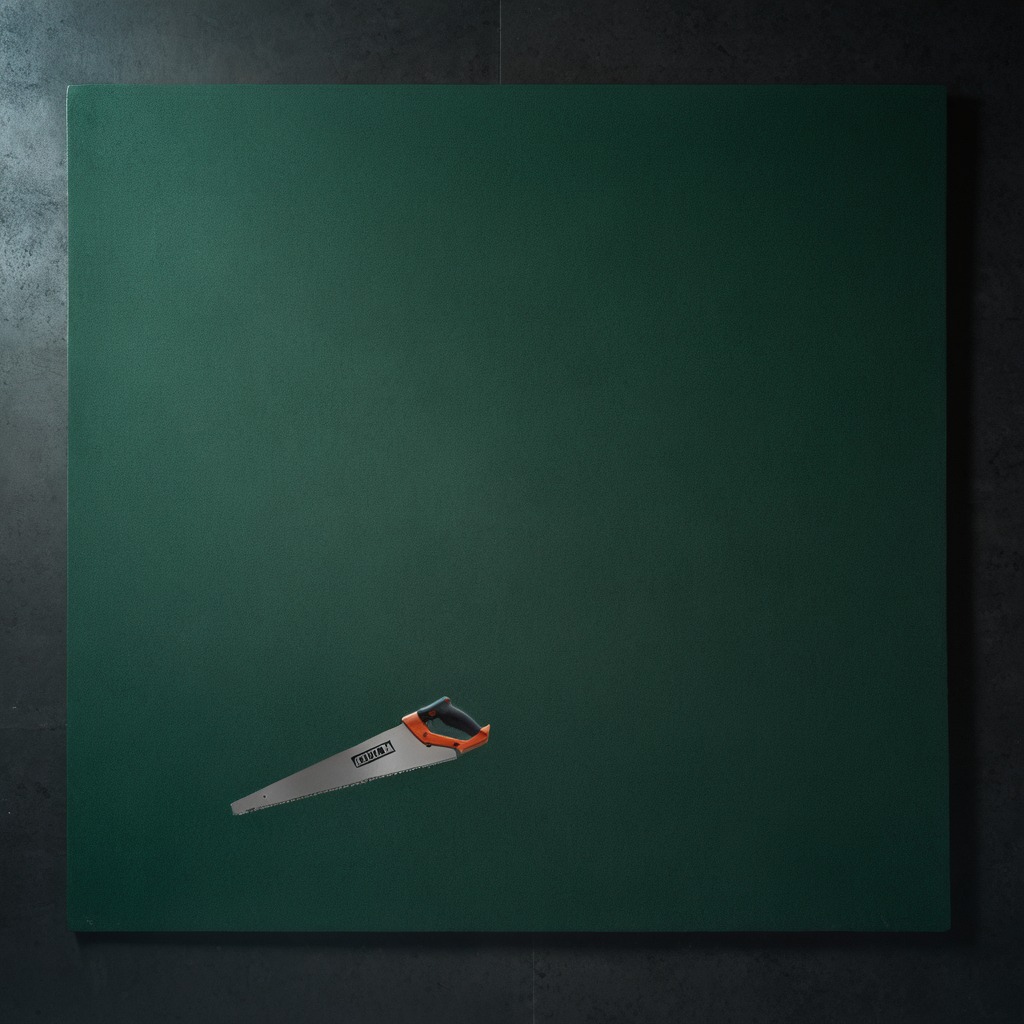
A metal saw lies on the tabletop.